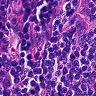
Metastatic tissue present: no